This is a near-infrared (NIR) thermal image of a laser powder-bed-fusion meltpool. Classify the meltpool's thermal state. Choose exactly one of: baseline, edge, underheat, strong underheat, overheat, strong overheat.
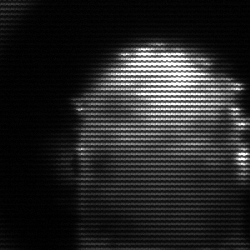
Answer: baseline